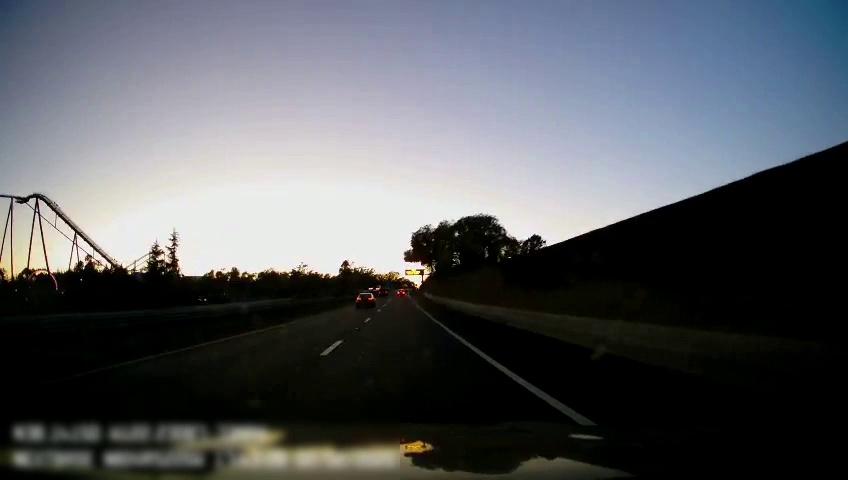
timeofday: Dusk/Dawn/Twilight
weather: Sunny
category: Drivable Space
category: Vehicles | Car
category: Lanes | Alternate Lane
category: Lanes | Current Lane
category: Lanes | Alternate Lane